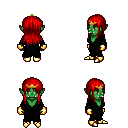
a pixel art fantasy rpg character, female body template, orc, green skin, gray robe, gold greaves, red unkempt hairstyle, gold tiara, gold gloves, gold boots, four views (front, back, left, right), 2x2 character sprite sheet, small pixel art, hard edges, no anti-aliasing